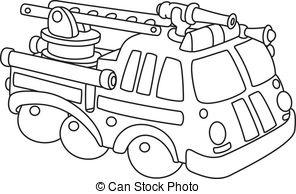
Label: fire engine, fire truck